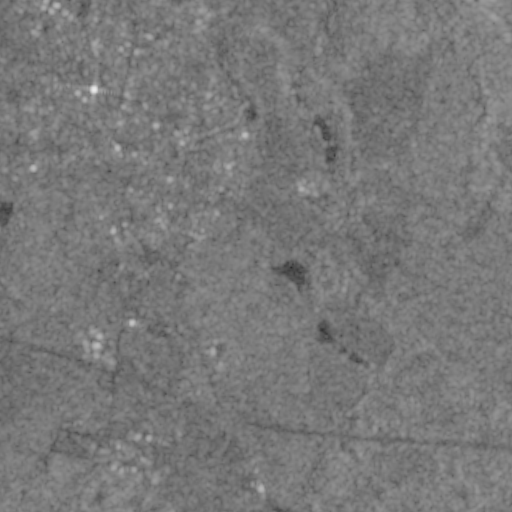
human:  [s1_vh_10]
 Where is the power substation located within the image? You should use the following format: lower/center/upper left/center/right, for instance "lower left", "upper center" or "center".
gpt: The power substation is located in the lower center of the image.
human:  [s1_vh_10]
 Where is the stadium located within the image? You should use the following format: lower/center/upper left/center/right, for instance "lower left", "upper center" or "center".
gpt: The stadium is located in the upper left of the image.
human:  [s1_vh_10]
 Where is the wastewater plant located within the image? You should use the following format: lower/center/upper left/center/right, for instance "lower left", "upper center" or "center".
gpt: The wastewater plant is located in the upper center of the image.
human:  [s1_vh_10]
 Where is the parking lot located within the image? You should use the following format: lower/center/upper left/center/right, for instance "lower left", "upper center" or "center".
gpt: There is no parking lot in the image.

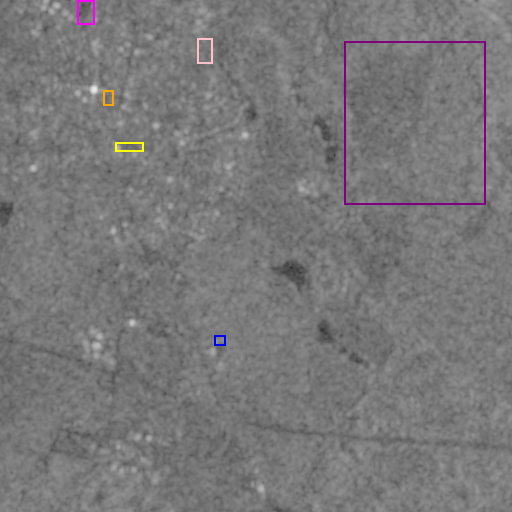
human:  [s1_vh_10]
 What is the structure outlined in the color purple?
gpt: The structure outlined in purple is a crop field.
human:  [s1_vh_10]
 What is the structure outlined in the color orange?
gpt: The structure outlined in orange is a park.
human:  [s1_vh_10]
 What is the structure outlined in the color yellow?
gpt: The structure outlined in yellow is a parking lot.
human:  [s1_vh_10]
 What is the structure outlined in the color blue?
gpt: The structure outlined in blue is a power substation.
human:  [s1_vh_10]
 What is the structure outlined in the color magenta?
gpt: The structure outlined in magenta is a stadium.
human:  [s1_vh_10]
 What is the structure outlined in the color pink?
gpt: The structure outlined in pink is a wastewater plant.
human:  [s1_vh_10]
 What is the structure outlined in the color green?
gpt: There is no green outline.